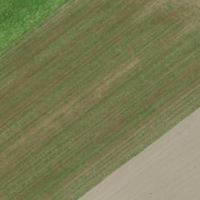
EUNIS habitat code: 52
Species observed at this site:
Ciconia ciconia